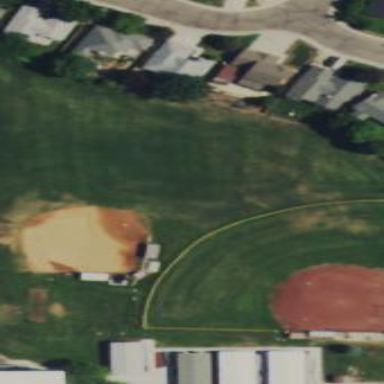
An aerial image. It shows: Softball pitch for leisure and sport activities.